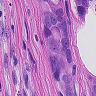
Metastatic tissue present: yes